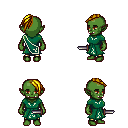
a pixel art fantasy rpg character, female body template, orc, green skin, sash dress, gold greaves, blonde long mohawk hairstyle, dagger, four views (front, back, left, right), 2x2 character sprite sheet, small pixel art, hard edges, no anti-aliasing